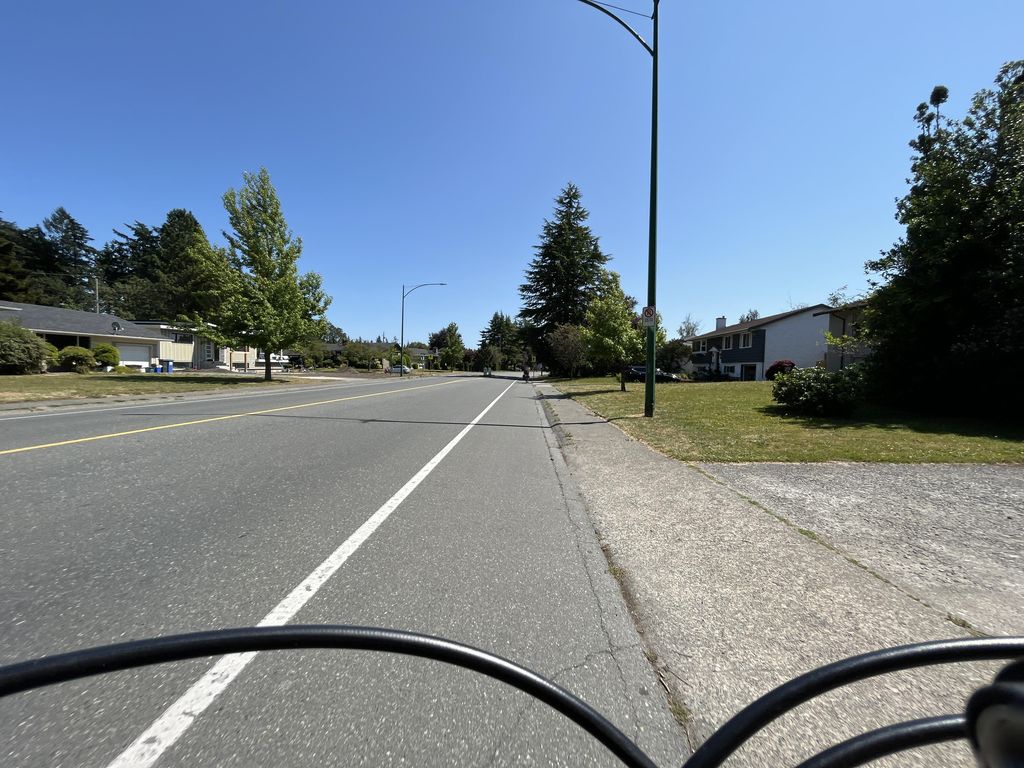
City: victoria